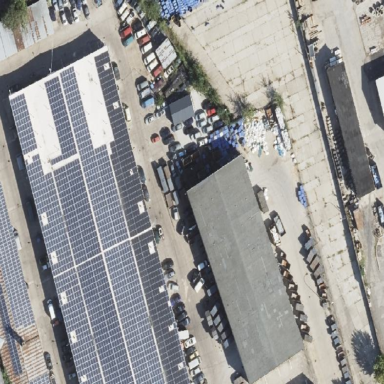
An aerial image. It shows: Industrial building with roof made of solar panels.